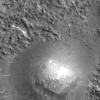
Atmospheric dust classification: not_dusty